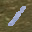
Label: 1